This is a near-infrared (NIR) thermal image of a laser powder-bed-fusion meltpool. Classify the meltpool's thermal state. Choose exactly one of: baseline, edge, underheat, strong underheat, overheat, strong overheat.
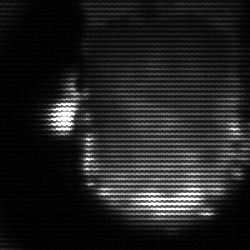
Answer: baseline